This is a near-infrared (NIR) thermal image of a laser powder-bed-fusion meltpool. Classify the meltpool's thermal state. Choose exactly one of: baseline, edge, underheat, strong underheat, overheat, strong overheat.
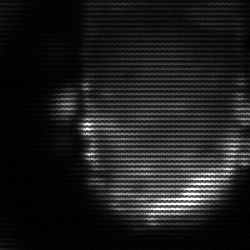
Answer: baseline